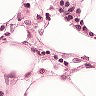
Metastatic tissue present: no